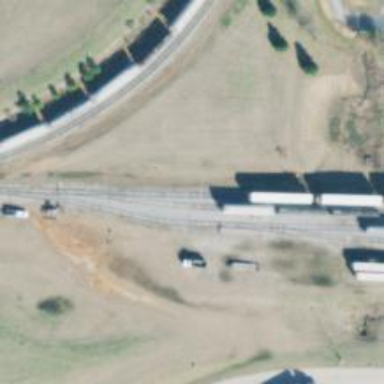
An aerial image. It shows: Rail spur service.